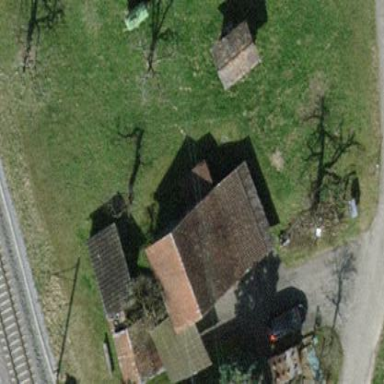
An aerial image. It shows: Shed building.